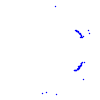
Particle: kaon